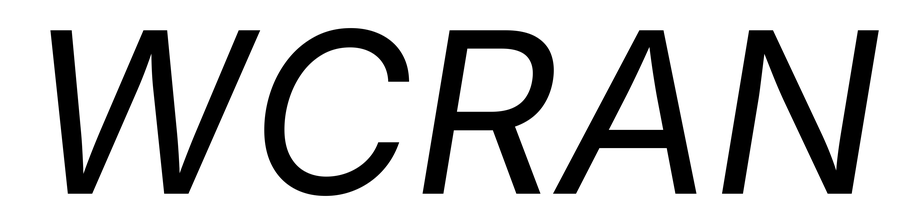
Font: Inter-Italic_Italic